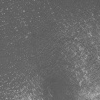
Atmospheric dust classification: not_dusty